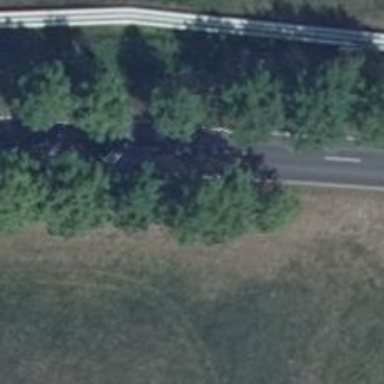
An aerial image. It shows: Row of deciduous broadleaved trees.